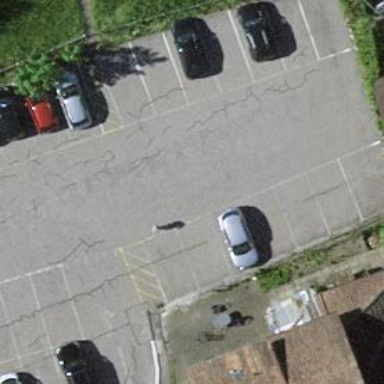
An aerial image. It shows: Road serving as parking aisle.